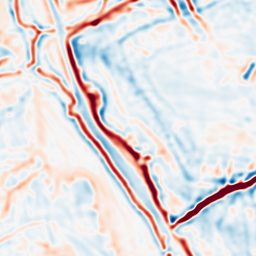
Category: multiscale
Decomposition family: log
Decomposition parameters: sigma: 3
Upsampling method: quadratic
Upsampling parameters: scale: 4
Upsampling scale: 4